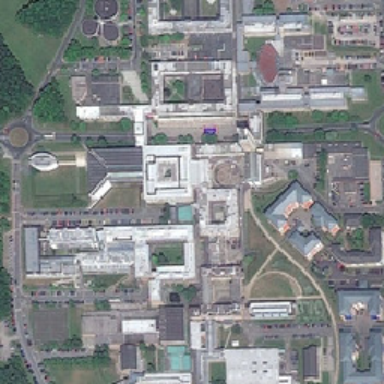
School design is very beautiful .